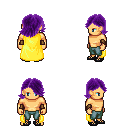
a pixel art fantasy rpg character, male body template, human, tanned skin, yellow cape, teal pants, purple swoop hairstyle, leather bracers, ghillies, four views (front, back, left, right), 2x2 character sprite sheet, small pixel art, hard edges, no anti-aliasing